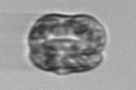
Label: Karenia